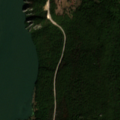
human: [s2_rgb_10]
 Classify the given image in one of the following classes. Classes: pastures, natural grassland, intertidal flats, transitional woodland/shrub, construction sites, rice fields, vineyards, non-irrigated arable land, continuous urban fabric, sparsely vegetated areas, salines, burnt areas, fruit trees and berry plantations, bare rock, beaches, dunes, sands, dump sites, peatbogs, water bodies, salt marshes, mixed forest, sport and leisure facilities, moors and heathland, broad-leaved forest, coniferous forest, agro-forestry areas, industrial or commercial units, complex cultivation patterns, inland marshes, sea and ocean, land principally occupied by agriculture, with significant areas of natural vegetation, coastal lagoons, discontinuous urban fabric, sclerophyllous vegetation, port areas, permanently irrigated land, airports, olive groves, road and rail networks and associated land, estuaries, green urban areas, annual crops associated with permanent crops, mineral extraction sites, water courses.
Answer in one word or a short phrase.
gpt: complex cultivation patterns, broad-leaved forest, water courses